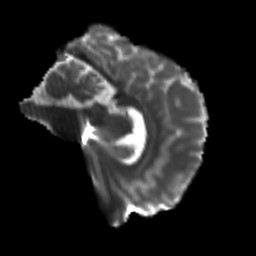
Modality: T2w
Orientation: sagittal
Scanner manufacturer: siemens
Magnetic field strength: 3 T
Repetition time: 9.6 s
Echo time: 0.077 s